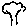
Label: tree